Question: I'm using Atmel Studio 6.1.2 SP2. I'm setting up CppUTest for our embedded system project.
I created a static CPP library for the CppUTest Framework which copiled successfuly after a small change. Now I'm including this library to a test project. A C++ application project.

The issue I'm facing now is that even though the intellisense is auto completing my include, that means that it sees where the library is, I get "No chuch file or directory" error when compiling.
In GccApplication1.cpp I have this:
'''
#include <avr32/io.h>
#include <CommandLineTestRunner.h>
int main(int ac, const char** av)
{
/* These checks are here to make sure assertions outside test runs don't crash */
CHECK(true);
LONGS_EQUAL(1, 1);
return CommandLineTestRunner::RunAllTests(ac, av);
}
'''
And the error is that it can't find the CommandLineTestRunner.h. I tried with "" and <> but it doesn't see it.
Any ideas?
For more information. I'm following the steps from Atmel, here is the <URL>:
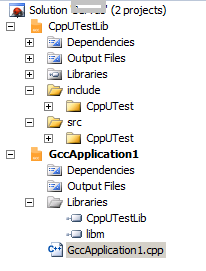
Answer: Adding the library only tells the linker that the file is available to be linked with the rest of your object code. What appears to be missing is telling the compiler where it can find the header files for the library. If you add the library path to your include list you should be good to go.